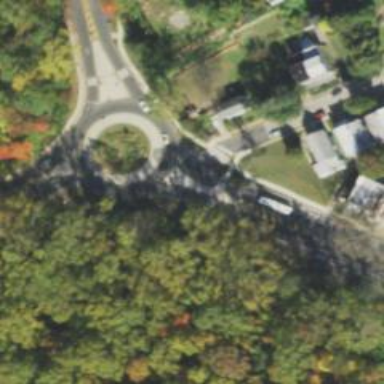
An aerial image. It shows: Marked road crossing.